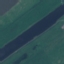
Label: River